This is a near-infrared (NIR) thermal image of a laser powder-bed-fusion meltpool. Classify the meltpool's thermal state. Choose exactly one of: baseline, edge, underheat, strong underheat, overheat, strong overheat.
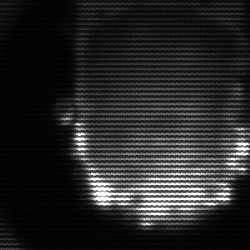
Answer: baseline